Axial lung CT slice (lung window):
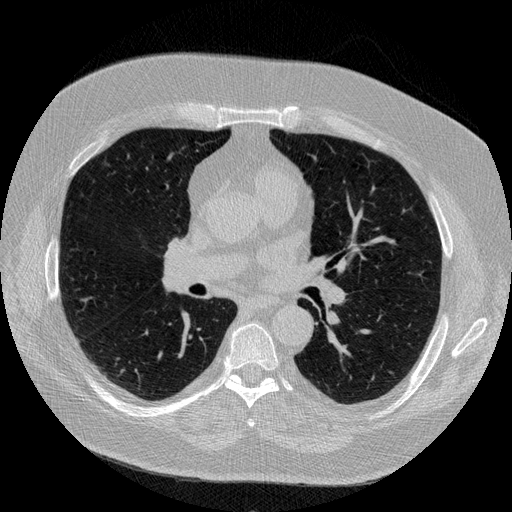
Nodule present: no